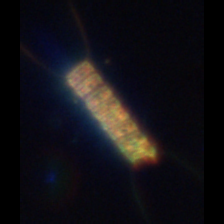
Taxon: Chaetoceros
Group: Diatoms